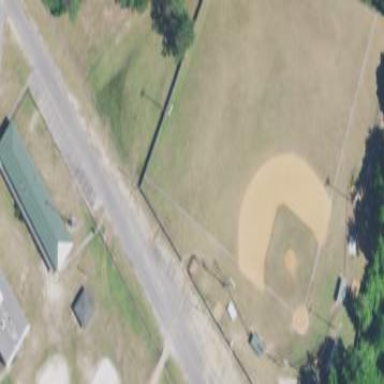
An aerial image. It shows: Baseball pitch for leisure land.